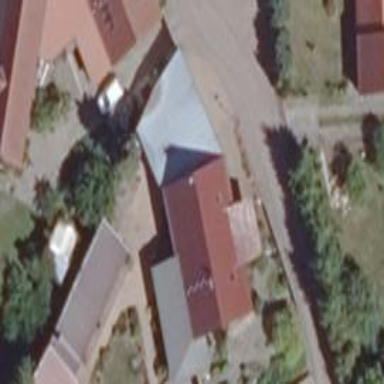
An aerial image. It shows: Gabled house with red roof.